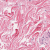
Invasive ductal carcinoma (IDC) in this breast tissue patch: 0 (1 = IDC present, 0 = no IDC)